Field crop: tomato
Growth stage: 1
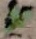
Species: solanum